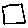
Label: square